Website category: university
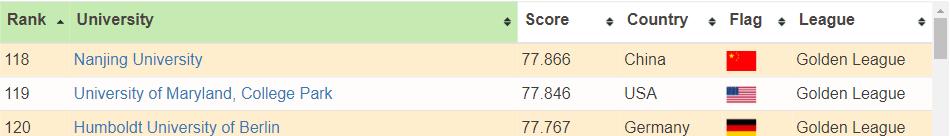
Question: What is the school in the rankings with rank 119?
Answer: University of Maryland, College Park

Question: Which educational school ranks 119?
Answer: University of Maryland, College Park

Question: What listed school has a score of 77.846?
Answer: University of Maryland, College Park

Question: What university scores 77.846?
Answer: University of Maryland, College Park

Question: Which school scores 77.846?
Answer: University of Maryland, College Park

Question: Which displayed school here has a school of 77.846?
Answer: University of Maryland, College Park

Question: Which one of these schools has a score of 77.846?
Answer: University of Maryland, College Park

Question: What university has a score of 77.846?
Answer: University of Maryland, College Park

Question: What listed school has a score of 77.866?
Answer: Nanjing University

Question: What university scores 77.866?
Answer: Nanjing University

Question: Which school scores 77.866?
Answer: Nanjing University

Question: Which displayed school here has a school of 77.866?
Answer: Nanjing University

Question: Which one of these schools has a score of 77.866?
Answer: Nanjing University

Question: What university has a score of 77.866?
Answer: Nanjing University

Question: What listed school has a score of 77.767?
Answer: Humboldt University of Berlin

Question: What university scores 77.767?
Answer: Humboldt University of Berlin

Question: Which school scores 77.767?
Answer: Humboldt University of Berlin

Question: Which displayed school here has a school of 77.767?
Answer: Humboldt University of Berlin

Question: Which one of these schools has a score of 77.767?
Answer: Humboldt University of Berlin

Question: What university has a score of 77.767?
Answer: Humboldt University of Berlin

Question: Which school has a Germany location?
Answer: Humboldt University of Berlin

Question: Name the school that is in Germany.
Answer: Humboldt University of Berlin

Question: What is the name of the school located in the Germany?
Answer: Humboldt University of Berlin

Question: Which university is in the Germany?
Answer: Humboldt University of Berlin

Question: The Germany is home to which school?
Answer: Humboldt University of Berlin

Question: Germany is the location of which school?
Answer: Humboldt University of Berlin

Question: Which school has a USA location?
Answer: University of Maryland, College Park

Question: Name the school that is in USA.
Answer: University of Maryland, College Park

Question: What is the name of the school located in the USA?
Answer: University of Maryland, College Park

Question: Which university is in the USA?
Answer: University of Maryland, College Park

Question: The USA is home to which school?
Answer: University of Maryland, College Park

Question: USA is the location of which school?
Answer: University of Maryland, College Park

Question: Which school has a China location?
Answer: Nanjing University

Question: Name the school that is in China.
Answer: Nanjing University

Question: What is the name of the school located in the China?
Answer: Nanjing University

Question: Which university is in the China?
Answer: Nanjing University

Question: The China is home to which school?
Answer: Nanjing University

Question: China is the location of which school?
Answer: Nanjing University